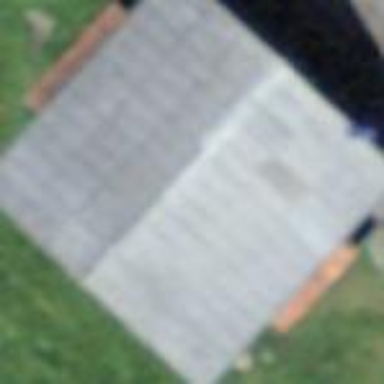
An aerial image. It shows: Cabin.